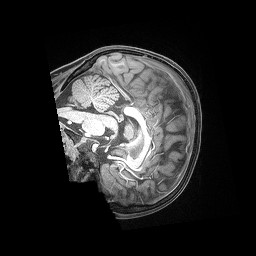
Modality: T1w
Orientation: sagittal
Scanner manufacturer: siemens
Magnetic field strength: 3 T
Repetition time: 2.53 s
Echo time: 0.00169 s